Interaction volume radius: 10 \u00c5
Interaction volume height: 20 \u00c5
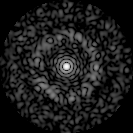
Disorder parameter: 0.8425